Field crop: tomato
Growth stage: 1
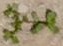
Species: portulaca